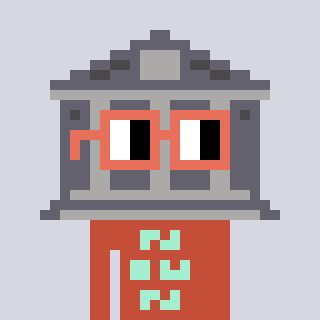
a pixel art character with square orange glasses, a bank-shaped head and a rust-colored body on a cool background